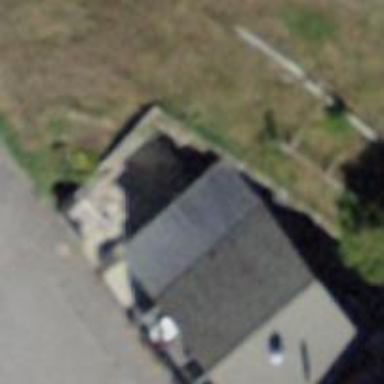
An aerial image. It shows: Detached building with gabled roof.